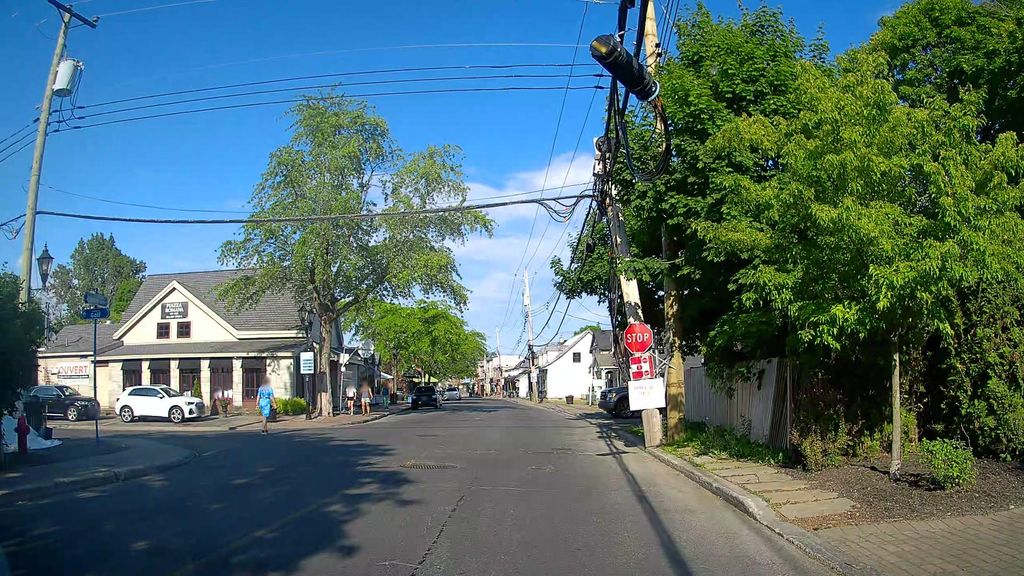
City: montreal